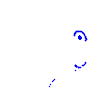
Particle: proton